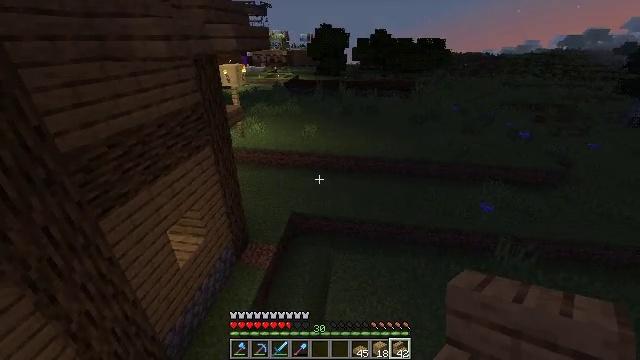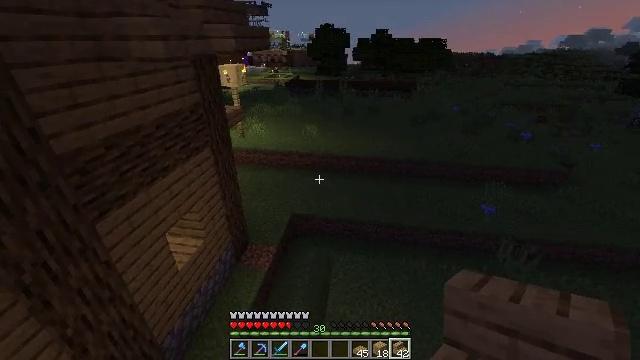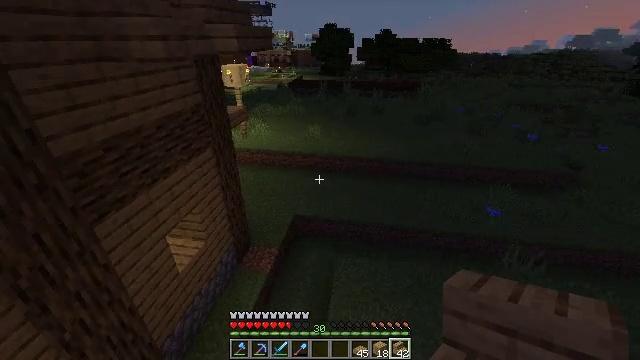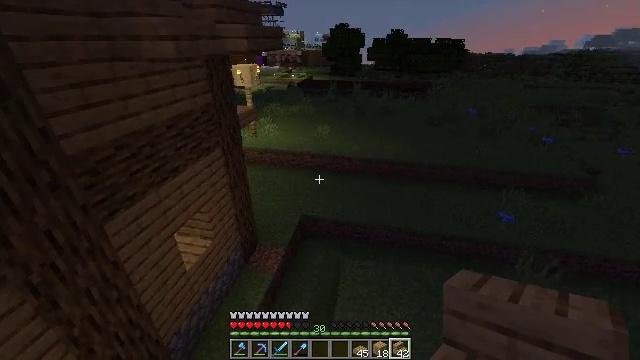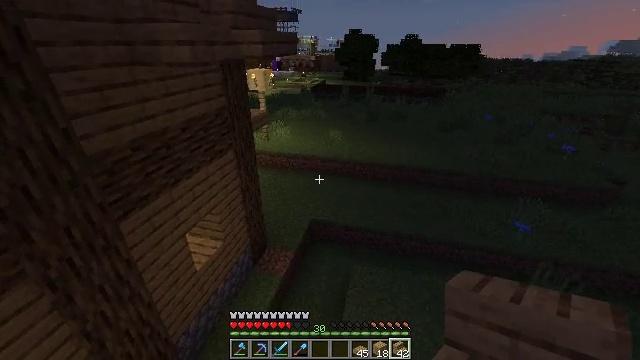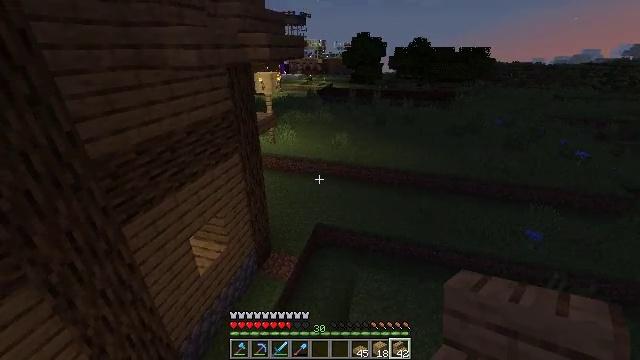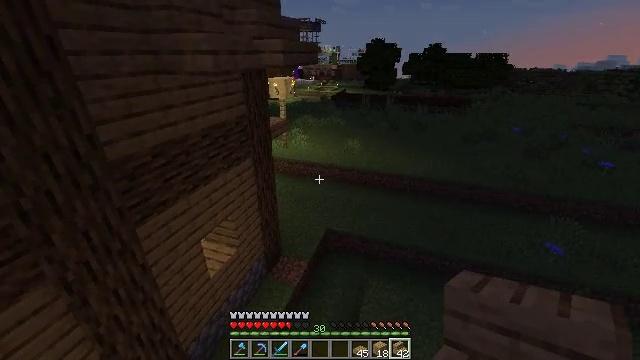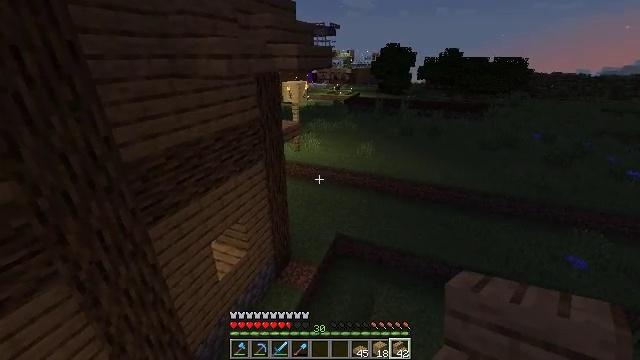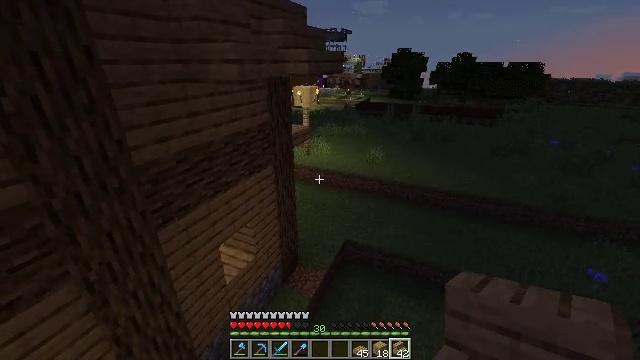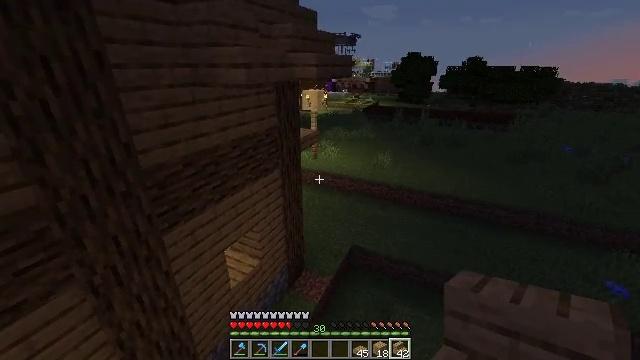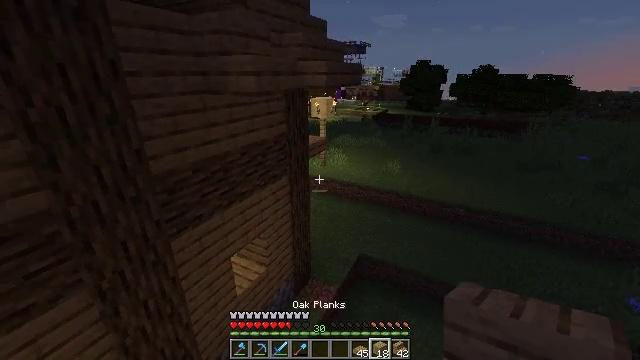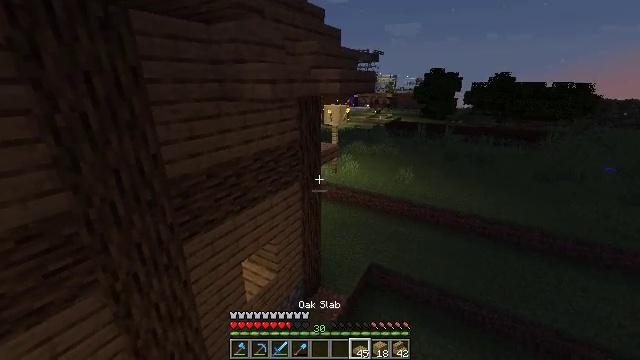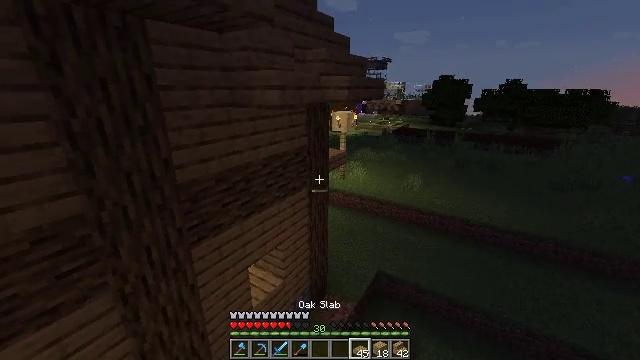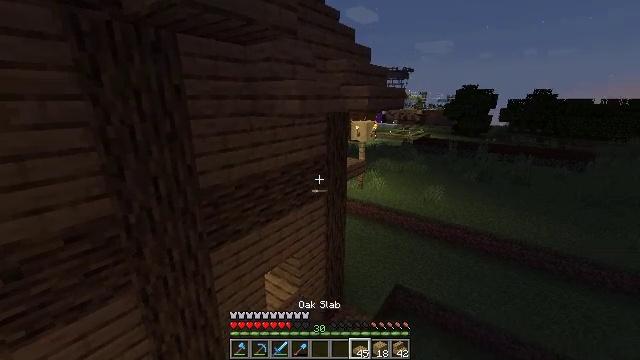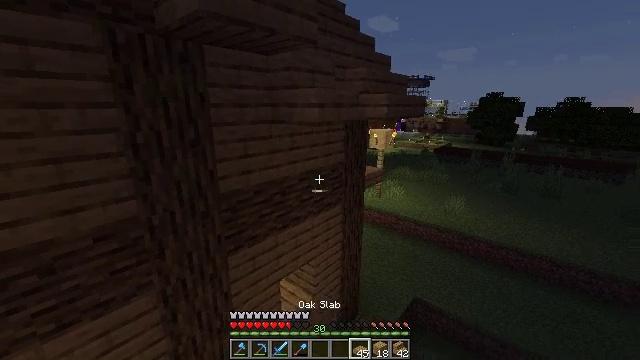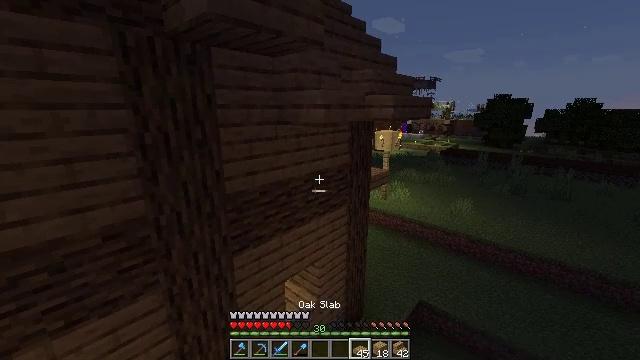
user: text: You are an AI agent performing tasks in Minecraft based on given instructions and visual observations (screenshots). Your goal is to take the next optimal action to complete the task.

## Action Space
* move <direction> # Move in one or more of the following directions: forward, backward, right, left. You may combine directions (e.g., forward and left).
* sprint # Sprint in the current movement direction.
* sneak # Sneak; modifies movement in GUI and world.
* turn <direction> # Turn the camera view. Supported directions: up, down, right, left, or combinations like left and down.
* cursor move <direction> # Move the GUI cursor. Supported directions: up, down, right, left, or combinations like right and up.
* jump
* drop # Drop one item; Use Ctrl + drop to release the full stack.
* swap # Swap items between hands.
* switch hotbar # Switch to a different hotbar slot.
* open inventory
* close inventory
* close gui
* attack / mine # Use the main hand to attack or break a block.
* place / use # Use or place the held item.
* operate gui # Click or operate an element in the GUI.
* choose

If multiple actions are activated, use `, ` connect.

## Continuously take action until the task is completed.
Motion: motion action
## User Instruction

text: Collect oak stairs from a structure.
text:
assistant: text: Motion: move forward, sneak
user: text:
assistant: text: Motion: move forward, sneak
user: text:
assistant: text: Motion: move forward, sneak, turn left
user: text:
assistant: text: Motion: move forward, sneak, turn left
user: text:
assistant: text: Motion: move forward, sneak, turn left
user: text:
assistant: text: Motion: move forward, sneak, turn left and up
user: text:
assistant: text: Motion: move forward, sneak, turn left
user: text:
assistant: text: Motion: move forward, sneak, turn left
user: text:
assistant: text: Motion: move forward, sneak, turn left
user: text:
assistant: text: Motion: sneak, turn left and up
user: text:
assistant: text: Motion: sneak, turn left and up
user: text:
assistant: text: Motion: sneak, turn left and up
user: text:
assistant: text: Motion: sneak, turn left and up
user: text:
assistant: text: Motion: sneak, turn left and up
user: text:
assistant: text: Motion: sneak, turn left
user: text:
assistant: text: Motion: sneak
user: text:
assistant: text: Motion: sneak
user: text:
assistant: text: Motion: sneak
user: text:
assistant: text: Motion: sneak
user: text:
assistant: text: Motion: sneak
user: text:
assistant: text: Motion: sneak
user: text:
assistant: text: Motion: sneak
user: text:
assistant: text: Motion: sneak
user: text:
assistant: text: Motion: sneak
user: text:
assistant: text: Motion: sneak
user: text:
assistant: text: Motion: sneak
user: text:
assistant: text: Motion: sneak
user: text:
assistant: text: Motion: sneak
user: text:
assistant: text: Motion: sneak
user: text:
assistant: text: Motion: sneak